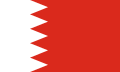
Flag of Bahrain